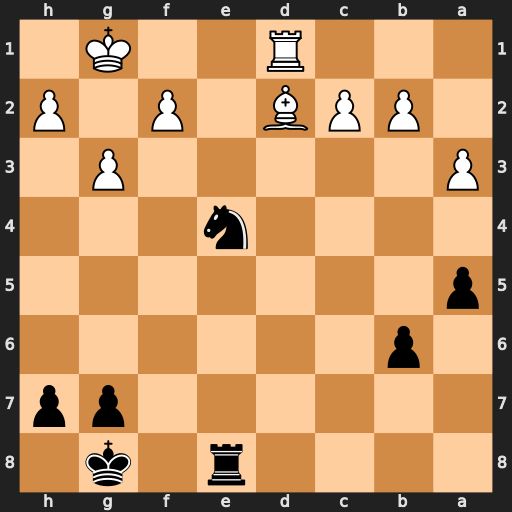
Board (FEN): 4r1k1/6pp/1p6/p7/4n3/P5P1/1PPB1P1P/3R2K1
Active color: b
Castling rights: -
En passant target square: -
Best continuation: Rd8 Kf1 Rxd2 Rxd2 Nxd2+